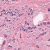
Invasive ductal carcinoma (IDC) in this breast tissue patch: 1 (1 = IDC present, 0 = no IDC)